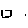
Label: square